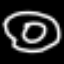
Label: donut